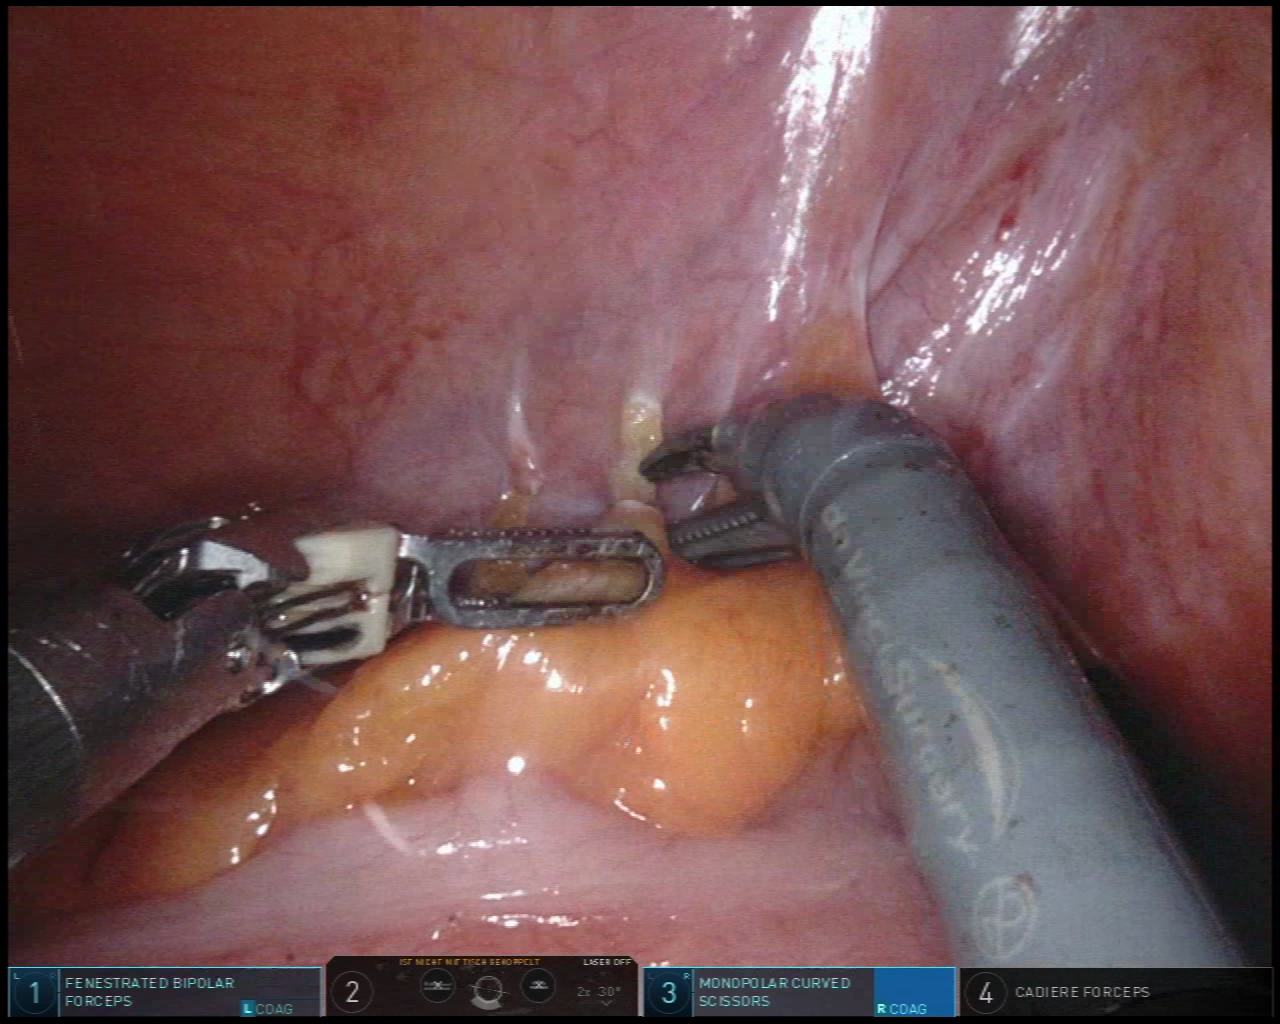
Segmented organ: colon
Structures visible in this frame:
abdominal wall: yes
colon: yes
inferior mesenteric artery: no
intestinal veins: no
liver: no
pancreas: no
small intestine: no
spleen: no
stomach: no
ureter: no
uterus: no
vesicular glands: no